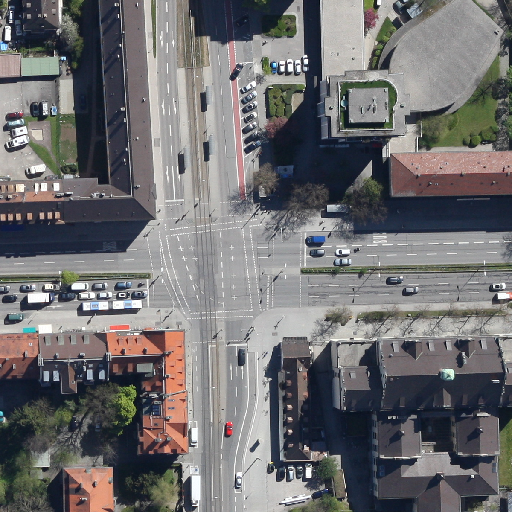
Referring expression: building along the road